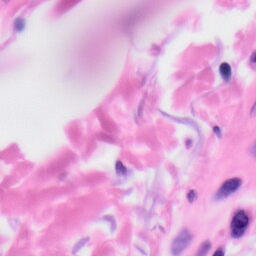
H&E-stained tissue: Skin